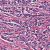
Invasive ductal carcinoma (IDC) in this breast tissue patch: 1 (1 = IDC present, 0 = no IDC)